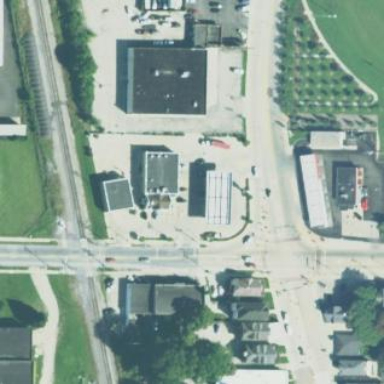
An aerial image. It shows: Fuel station.